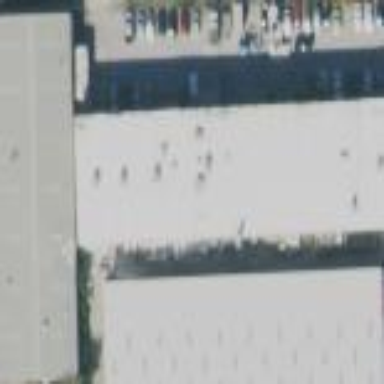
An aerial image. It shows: Warehouse building.